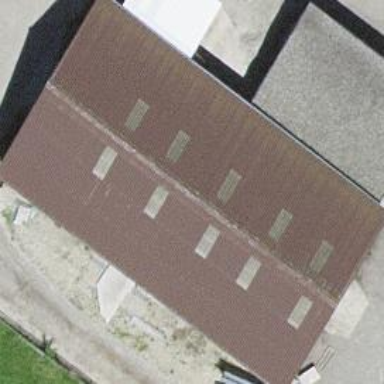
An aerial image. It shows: Warehouse building.